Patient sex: M
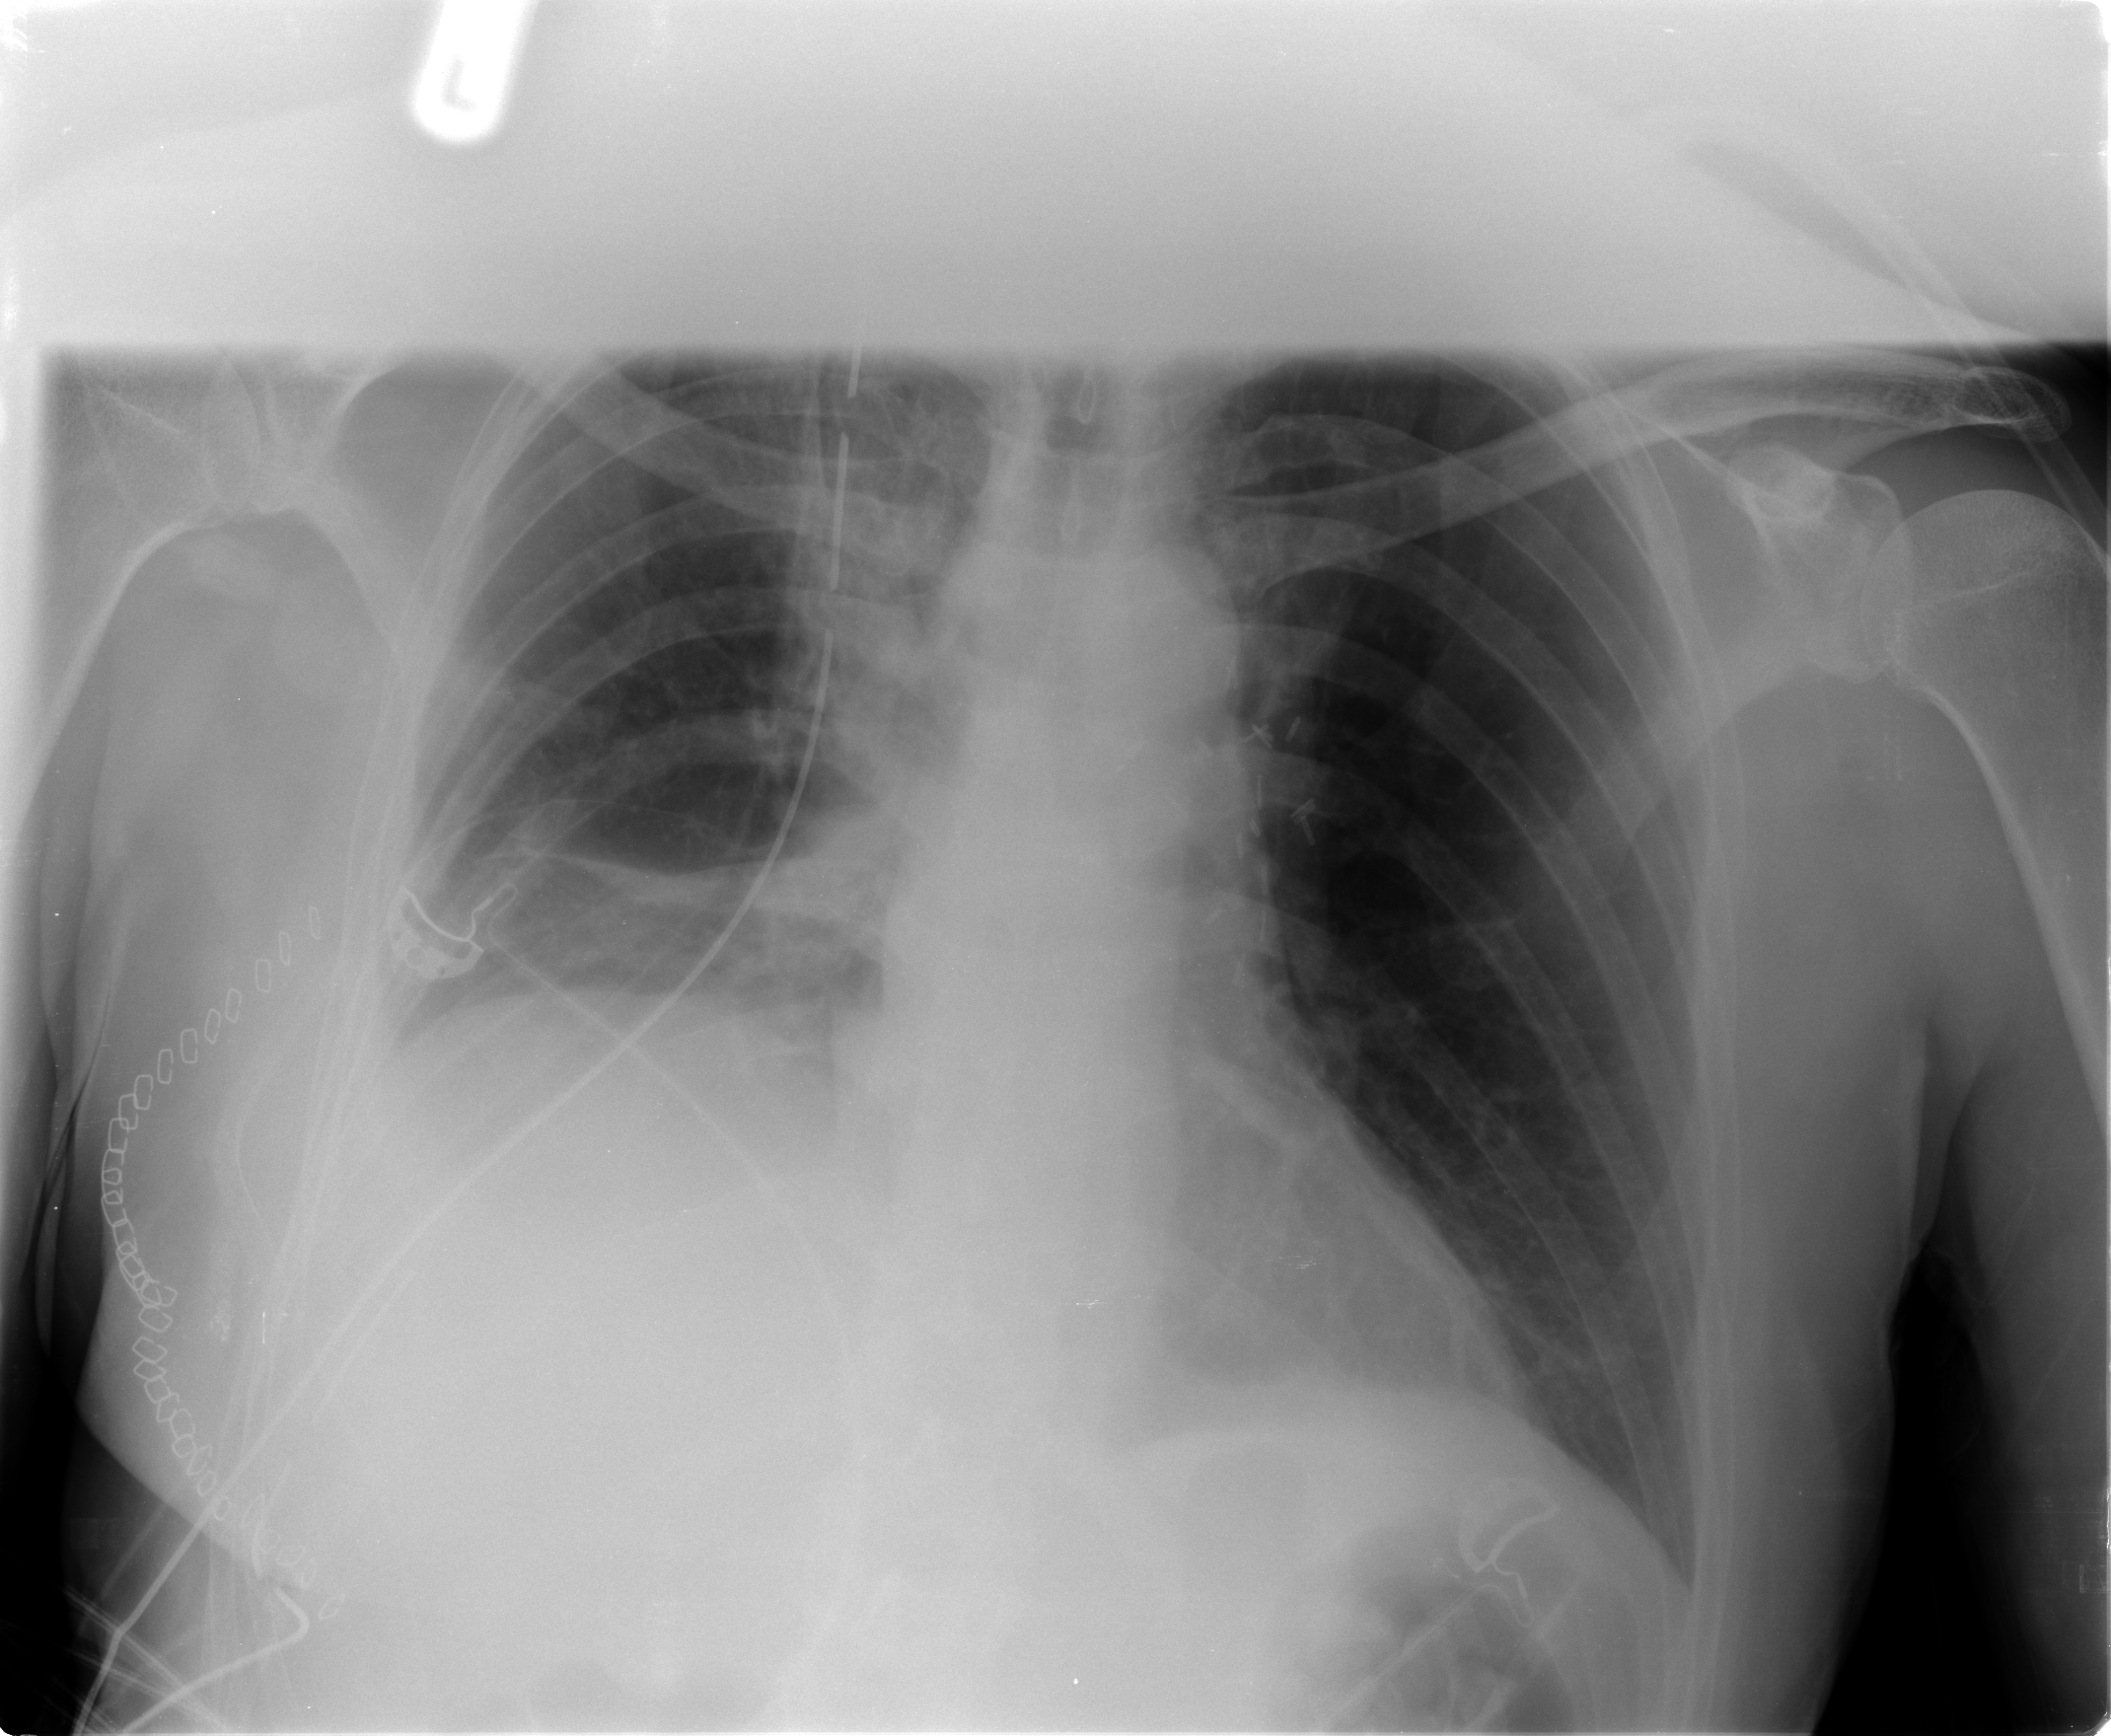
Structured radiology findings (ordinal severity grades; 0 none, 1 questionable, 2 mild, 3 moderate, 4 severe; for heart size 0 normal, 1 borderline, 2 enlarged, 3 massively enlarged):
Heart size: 0
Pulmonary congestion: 0
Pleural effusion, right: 2
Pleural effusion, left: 0
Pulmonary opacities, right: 0
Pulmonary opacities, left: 0
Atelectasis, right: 3
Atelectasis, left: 0